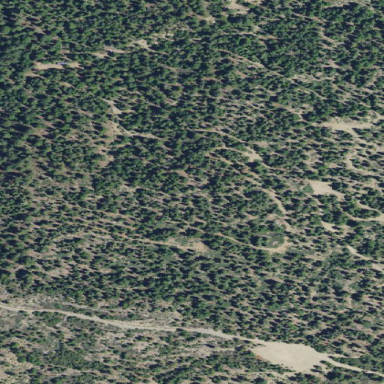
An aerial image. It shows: Forest area.